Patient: sex M, age 64
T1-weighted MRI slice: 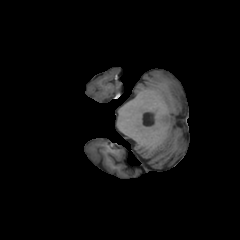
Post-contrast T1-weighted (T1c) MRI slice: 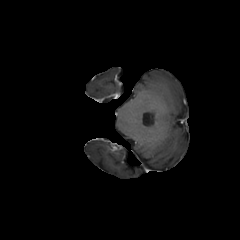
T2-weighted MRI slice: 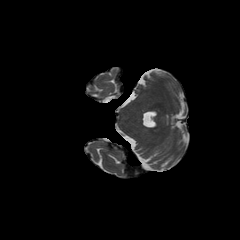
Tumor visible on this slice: yes
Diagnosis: Astrocytoma, IDH-wildtype
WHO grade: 3